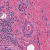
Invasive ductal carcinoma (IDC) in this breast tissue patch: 0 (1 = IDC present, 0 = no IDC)